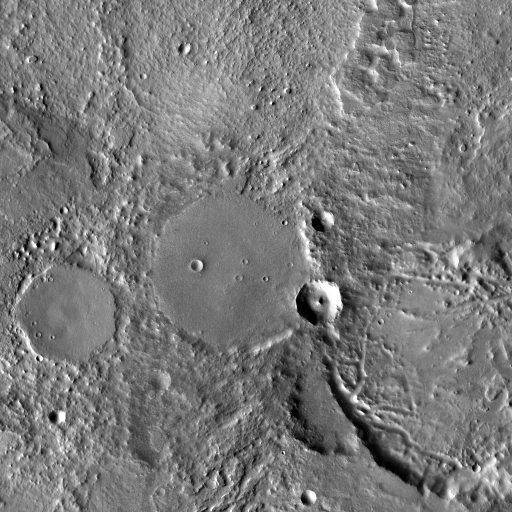
Crater classes present: Background, Other, Buried